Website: macys
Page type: customer-info-address
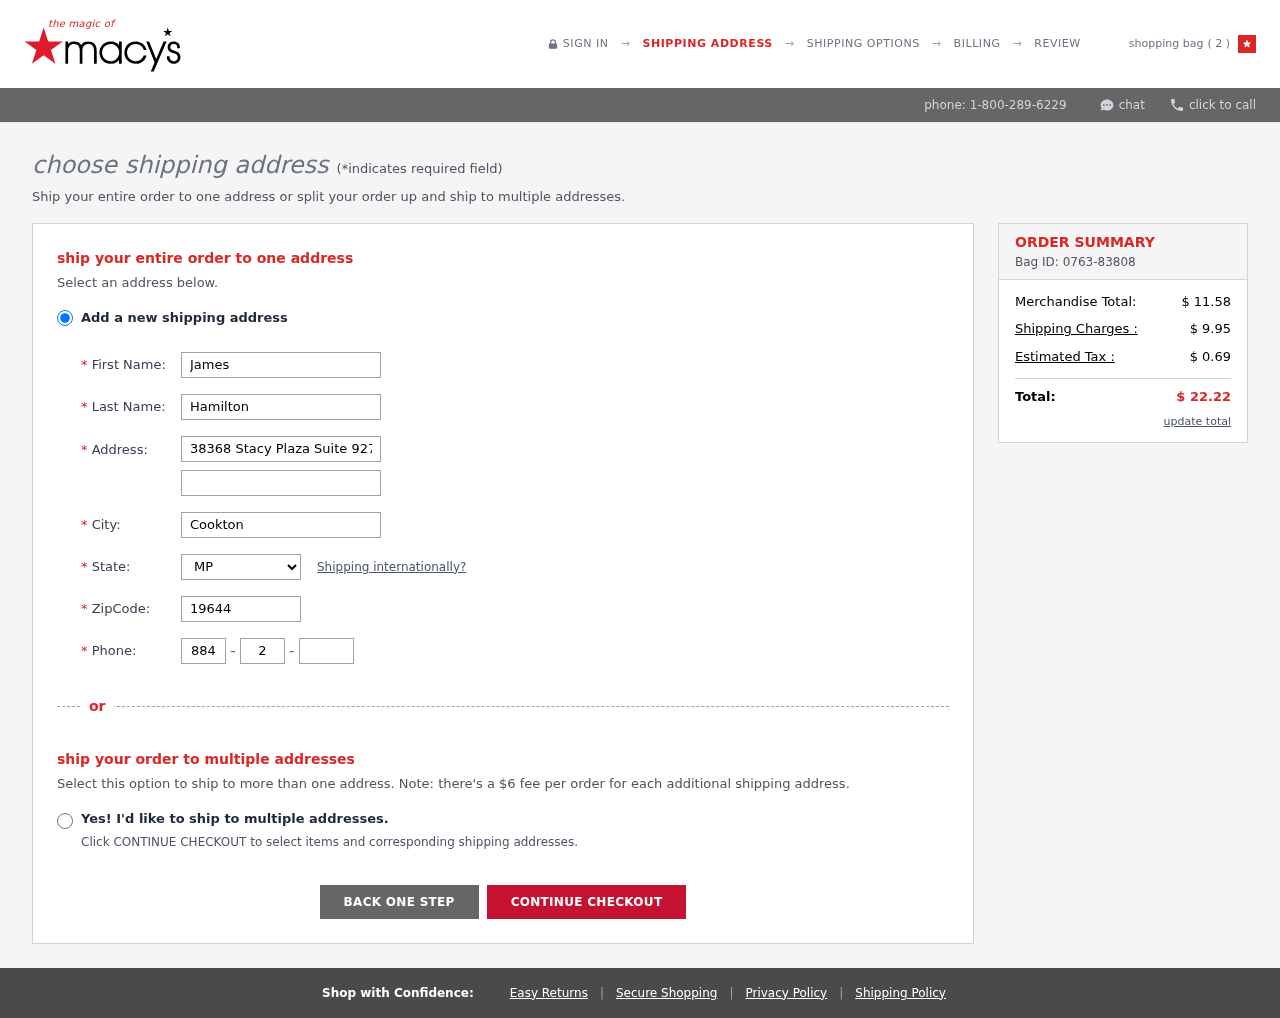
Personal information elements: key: PII_CITY
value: Cookton
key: PII_FIRSTNAME
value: James
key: PII_LASTNAME
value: Hamilton
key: PII_PHONE_AREA
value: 884
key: PII_PHONE_PREFIX
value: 201
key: PII_PHONE_SUFFIX
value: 9164
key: PII_POSTCODE
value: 19644
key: PII_STATE_ABBR
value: MP
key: PII_STREET
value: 38368 Stacy Plaza Suite 927
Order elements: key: ORDER_NUM_ITEMS
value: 2
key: ORDER_ID
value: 0763-83808
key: ORDER_SUBTOTAL
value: $ 11.58
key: ORDER_SHIPPING_COST
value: $ 9.95
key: ORDER_TAX
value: $ 0.69
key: ORDER_TOTAL
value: $ 22.22